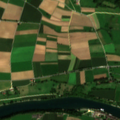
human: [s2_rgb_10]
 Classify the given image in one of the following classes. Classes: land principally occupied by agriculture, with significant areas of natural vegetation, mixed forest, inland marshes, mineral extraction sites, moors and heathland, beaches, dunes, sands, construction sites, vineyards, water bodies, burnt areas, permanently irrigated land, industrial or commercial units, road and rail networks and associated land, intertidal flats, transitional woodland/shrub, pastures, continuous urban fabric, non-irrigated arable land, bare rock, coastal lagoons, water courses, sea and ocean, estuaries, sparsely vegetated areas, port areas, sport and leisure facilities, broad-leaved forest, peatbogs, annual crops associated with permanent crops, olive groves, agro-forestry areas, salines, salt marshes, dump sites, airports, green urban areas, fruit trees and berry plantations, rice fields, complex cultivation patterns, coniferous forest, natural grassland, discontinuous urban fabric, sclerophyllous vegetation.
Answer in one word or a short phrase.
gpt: discontinuous urban fabric, non-irrigated arable land, complex cultivation patterns, water courses